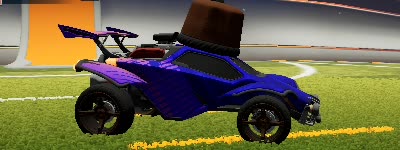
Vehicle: octane